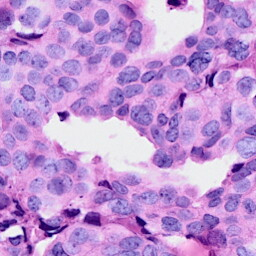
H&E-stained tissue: Breast